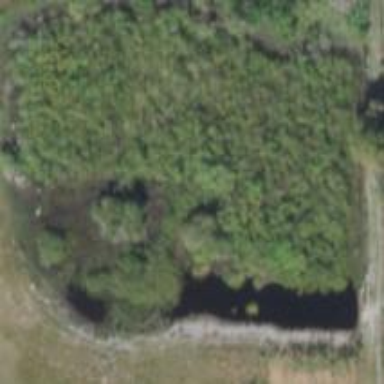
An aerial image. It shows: Marshy wetland area.